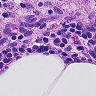
Metastatic tissue present: no